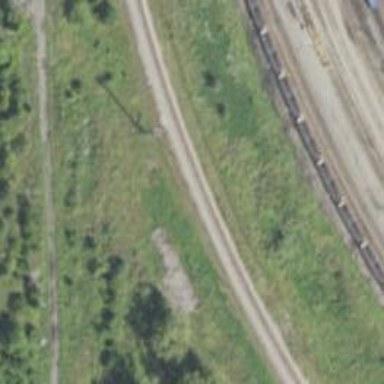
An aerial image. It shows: Rail spur service.